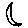
Label: moon